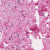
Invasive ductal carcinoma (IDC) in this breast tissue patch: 0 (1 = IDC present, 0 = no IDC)